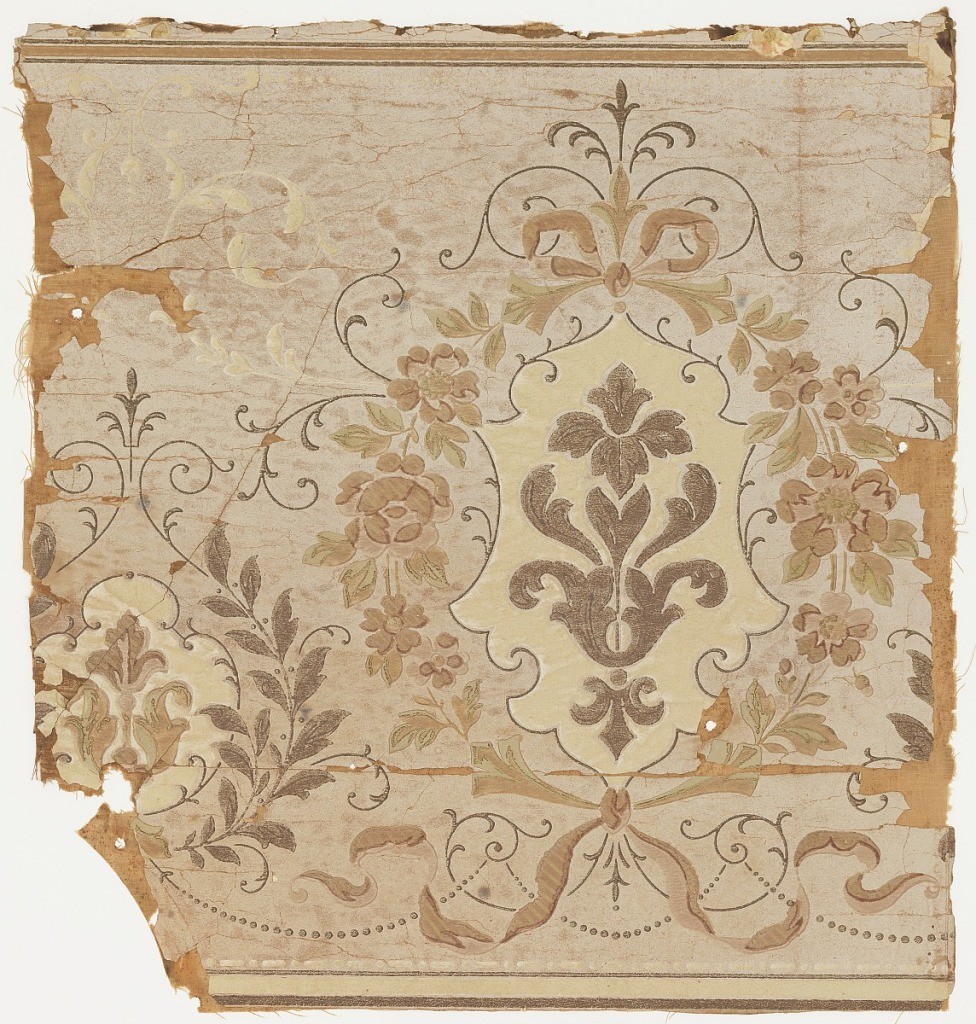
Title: Frieze
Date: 1900–1920
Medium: Machine-printed paper
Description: Floral medallion, alternating large and small. Ribbons and strung beads suspended from these medallions.